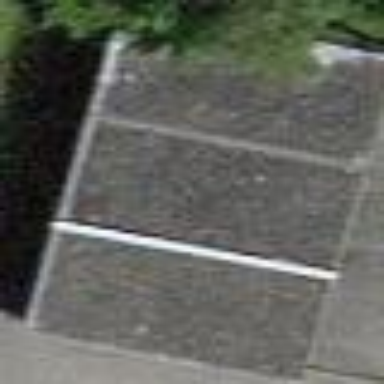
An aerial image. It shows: Garages with flat roofs.